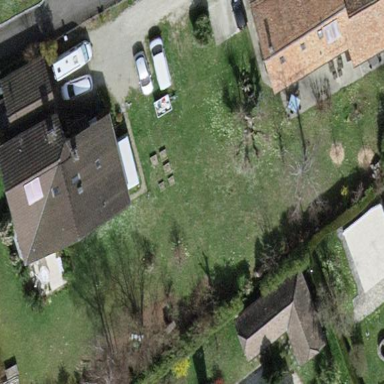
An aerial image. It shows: Garden surrounded by fence.